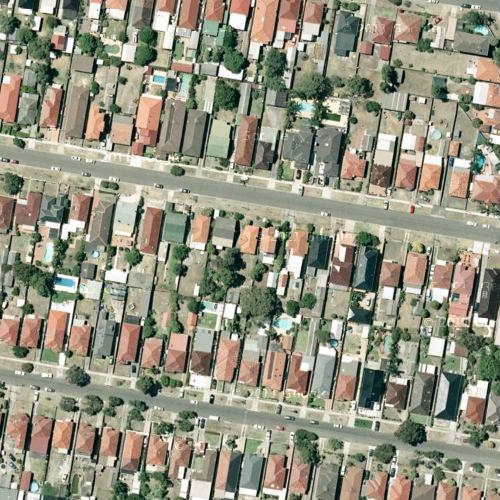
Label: sydney